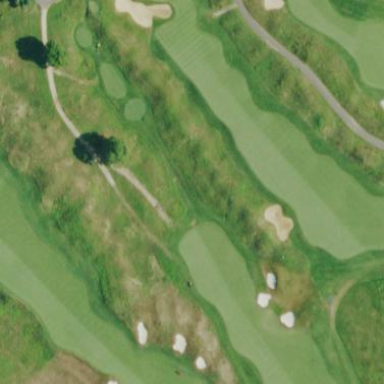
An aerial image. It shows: Grassy area designated as golf fairway.